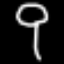
Label: mushroom